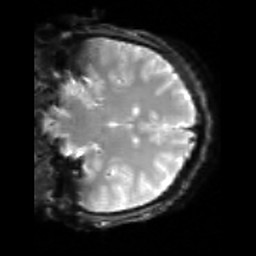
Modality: inplaneT2
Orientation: coronal
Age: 20
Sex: female
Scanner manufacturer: siemens
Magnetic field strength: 3 T
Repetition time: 5 s
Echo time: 0.034 s